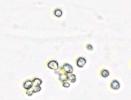
Label: Phaeocystis